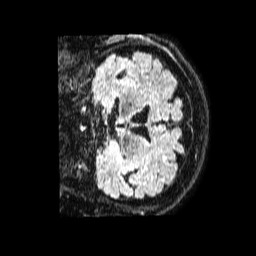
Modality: FLAIR
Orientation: coronal
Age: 74
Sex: female
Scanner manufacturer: philips
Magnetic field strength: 1.5 T
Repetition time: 4.8 s
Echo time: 0.3 s